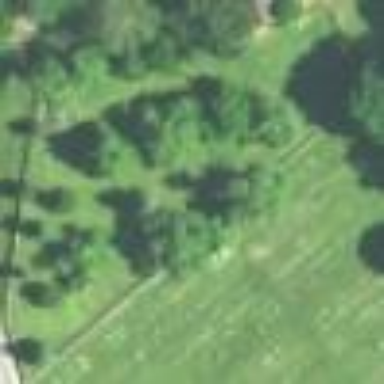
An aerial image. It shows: Cemetery.